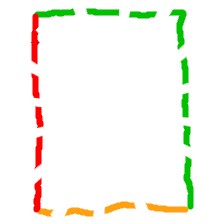
Shape: rectangle